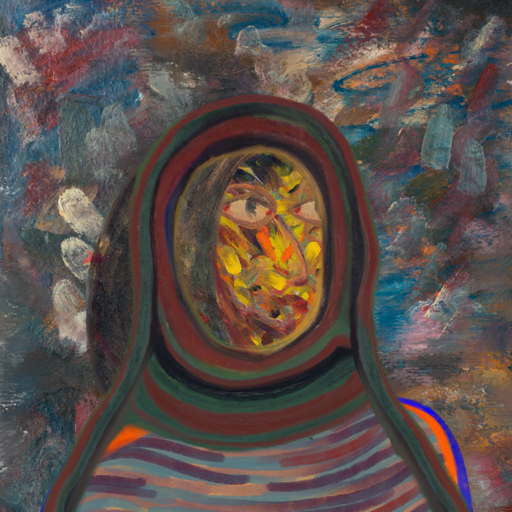
Background: Boggyland, Head And Neck Side: An_Impression, Face Side: GypsyMother, Bust: Experience, Hair Side: Gypsy_Mother, Head Accessory: After_Raid_Scarf, Second Necklace: Blank, Necklace: Blank, Baby: Blank